Question: I am a new android developer.I am developing a sample application .I want to add some data in a object list.
My MainActivity.java class code:
'''
public class MainActivity extends Activity {
private PersonalInfo item;
private List<PersonalInfo> itemList = new ArrayList<PersonalInfo>();
@Override
protected void onCreate(Bundle savedInstanceState) {
super.onCreate(savedInstanceState);
setContentView(R.layout.activity_main);
for (int i = 0; i < 5; i++) {
item.setFirstName("AA::" + i);
item.setLastName("BB::" + i);
item.setAddress("New City " + i);
item.setSex("Male");
itemList.add(item);
item = new PersonalInfo();
}
for(PersonalInfo p:itemList){
System.out.println("First Name::"+p.getFirstName());
System.out.println("Last Name::"+p.getLastName());
}
}
}
'''
My PersonalInfo.java class code:
'''
public class PersonalInfo {
private String firstName;
private String lastName;
private String address;
private String sex;
public String getFirstName() {
return firstName;
}
public void setFirstName(String firstName) {
this.firstName = firstName;
}
public String getLastName() {
return lastName;
}
public void setLastName(String lastName) {
this.lastName = lastName;
}
public String getAddress() {
return address;
}
public void setAddress(String address) {
this.address = address;
}
public String getSex() {
return sex;
}
public void setSex(String sex) {
this.sex = sex;
}
}
'''
When I run it ,then show flowing error

Thanks for your help.
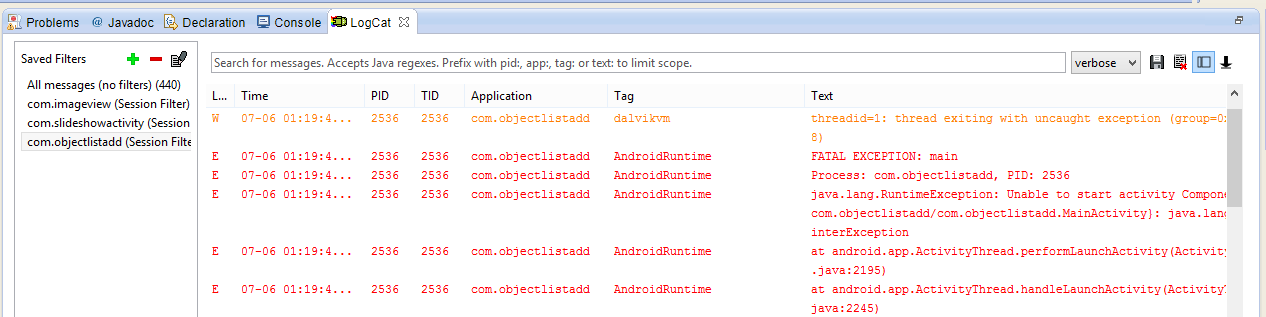
Answer: problem is here:
'''
for (int i = 0; i < 5; i++) {
item.setFirstName("AA::" + i); <-- error happened here because item is null
item.setLastName("BB::" + i);
item.setAddress("New City " + i);
item.setSex("Male");
itemList.add(item);
item = new PersonalInfo();
}
'''
you need first initialize 'item' then set data to that, so your code must be:
'''
for (int i = 0; i < 5; i++) {
item = new PersonalInfo(); <-- I've moved this line
item.setFirstName("AA::" + i);
item.setLastName("BB::" + i);
item.setAddress("New City " + i);
item.setSex("Male");
itemList.add(item);
}
'''